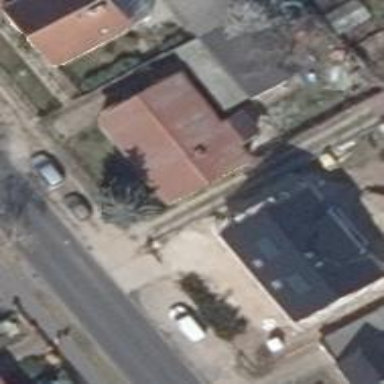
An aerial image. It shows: Detached building.